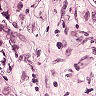
Metastatic tissue present: yes